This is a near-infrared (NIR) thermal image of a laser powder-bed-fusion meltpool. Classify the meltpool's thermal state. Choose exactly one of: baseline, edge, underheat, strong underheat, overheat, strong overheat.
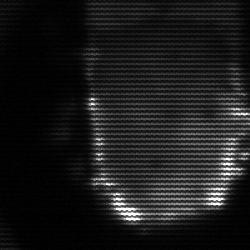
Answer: baseline